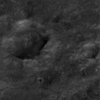
Label: not_dusty